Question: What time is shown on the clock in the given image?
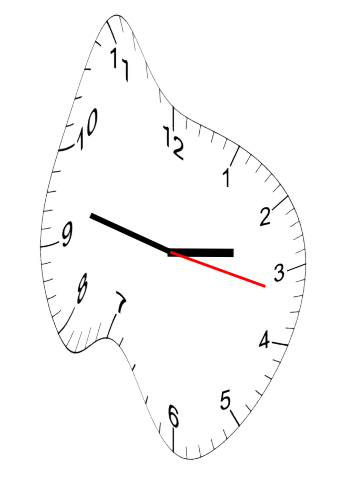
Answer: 02:47:17